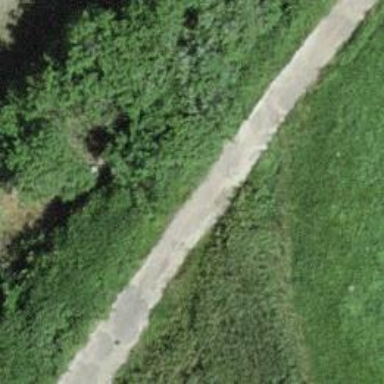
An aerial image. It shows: Unpaved track with grade2 quality type.